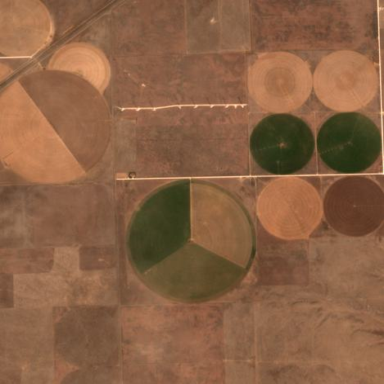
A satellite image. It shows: Farmland with pivot irrigation system.